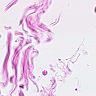
Metastatic tissue present: no